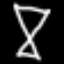
Label: hourglass